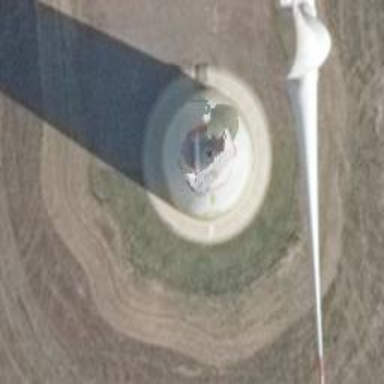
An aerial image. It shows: Wind power generator with wind turbines.